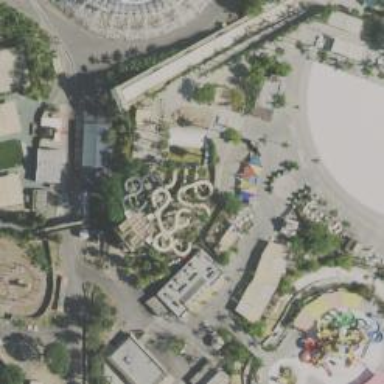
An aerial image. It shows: Water slide attraction.